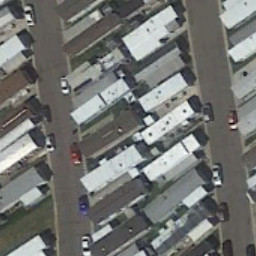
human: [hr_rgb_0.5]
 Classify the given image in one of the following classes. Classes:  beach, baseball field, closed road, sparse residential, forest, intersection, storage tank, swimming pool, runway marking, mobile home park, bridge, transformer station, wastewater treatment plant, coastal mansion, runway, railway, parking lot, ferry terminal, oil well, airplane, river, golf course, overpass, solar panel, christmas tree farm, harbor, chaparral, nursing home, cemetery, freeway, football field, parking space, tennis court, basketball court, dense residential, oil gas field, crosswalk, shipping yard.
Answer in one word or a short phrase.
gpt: mobile home park